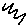
Label: zigzag